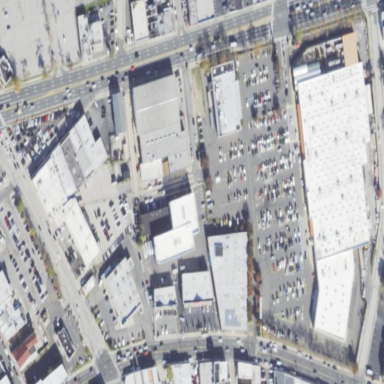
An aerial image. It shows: Retail area.